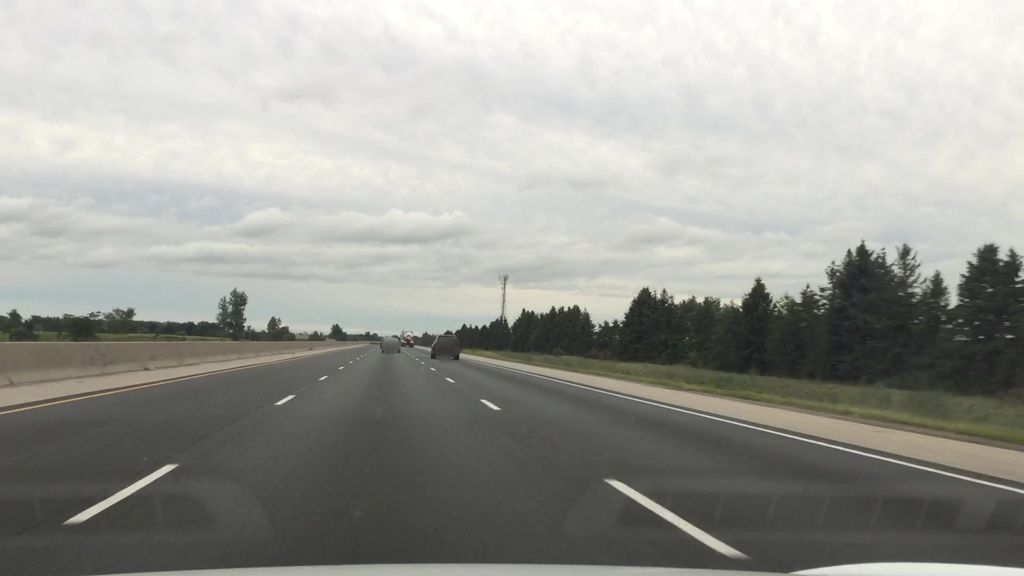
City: kitchener-waterloo